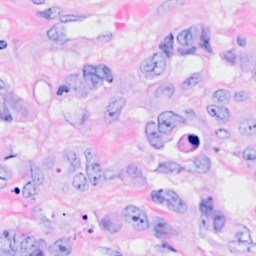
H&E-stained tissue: Breast